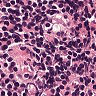
Metastatic tissue present: no